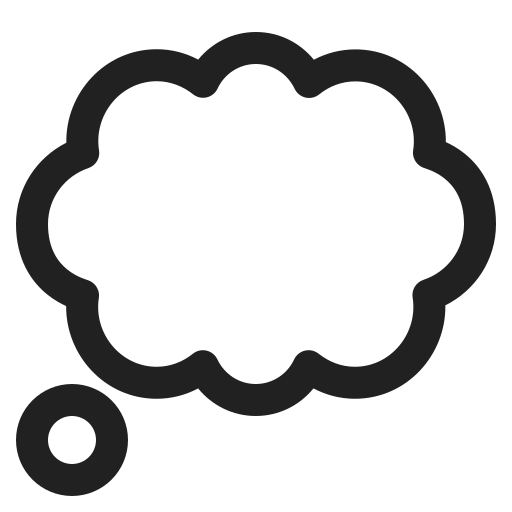
thought balloon high contrast